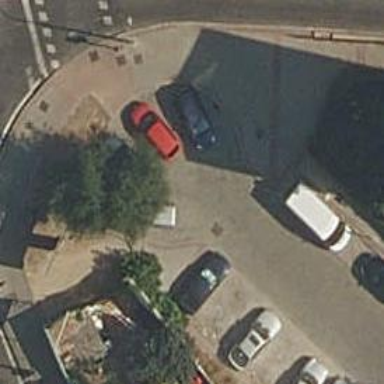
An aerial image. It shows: Turning circle on the road.